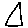
Label: triangle